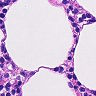
Metastatic tissue present: no